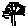
Label: tree